Question: I am using SAP .NET Connector 3.0 and trying to login on using a separate thread so I can have the UI displaying a kind of login animation.
I am using Async and Await to start the login but the UI hangs for about 10 seconds during login.
Here is the code, its rough because I am quickly drafting a program.
'''
async void MainWindow_Loaded(object sender, RoutedEventArgs e)
{
Busy.Visibility = System.Windows.Visibility.Visible; // Shows progress animation
if (await SAPLogin()) // Waits for login to finish, will always be true at the moment
{
await GetData(); // does things with sap
Busy.Visibility = System.Windows.Visibility.Collapsed; // Hides progress animation
}
}
private Task<bool> SAPLogin()
{
bool LoggedIn = true;
return Task.Run(() =>
{
Backend = new BackendConfig();
RfcDestinationManager.RegisterDestinationConfiguration(Backend);
SapRfcDestination = RfcDestinationManager.GetDestination(MyServer); // MyServer is just a string containing sever name
SapRap = SapRfcDestination.Repository;
BapiMD04 = SapRap.CreateFunction("MD_STOCK_REQUIREMENTS_LIST_API");
BapiMD04.SetValue("WERKS", "140");
return LoggedIn;
});
}
'''
I can only imagine that something in the Task is using the UI?
EDIT 1:
Sorry forgot to explain what 'GetData()' does.
'GetData()' runs various reports in SAP (lots of code). Visually, I know when its there because my little login animation will change from "Logging In" to "Grabbing Data".
When I see the UI hang I see it is during the "Logging In" phase. The login animation has a simple circle spinning. This stops part way through the login and then continues after about 5 seconds.
EDIT 2:
The hanging seems to occour at this line here
'''
SapRfcDestination = RfcDestinationManager.GetDestination(MyServer);
'''
EDIT 3:
Added a Photo of the threads when pausing application at the point where I see the UI hang.
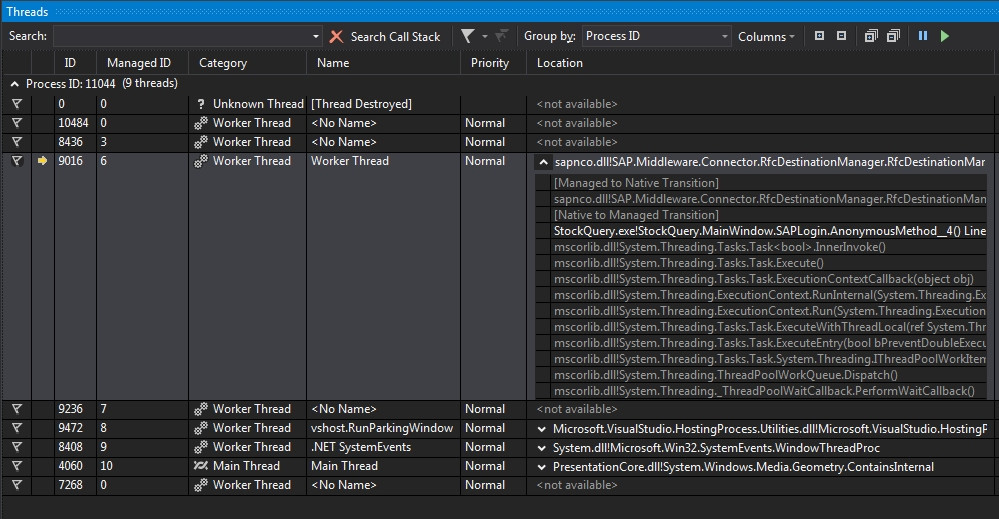
Answer: Presumably, nothing inside 'GetData' or the 'Task.Run' lambda inside 'SAPLogin' is trying to callback the UI thread with 'Dispatcher.Invoke', 'Dispatcher.BeginInvoke' or 'Dispatcher.InvokeAsync'. Check for such possibility first.
Then, try changing your code like below. Note how 'Task.Factory.StartNew' with 'TaskCreationOptions.LongRunning' is used instead of 'Task.Run' and how 'GetData' is offloaded (despite it's already 'async', so mind '.Unwrap()' here). If that helps, try each change independently, to see which one particularly helped, or whether it was a combination of both.
'''
async void MainWindow_Loaded(object sender, RoutedEventArgs e)
{
Busy.Visibility = System.Windows.Visibility.Visible; // Shows progress animation
if (await SAPLogin()) // Waits for login to finish, will always be true at the moment
{
//await GetData(); // does things with sap
await Task.Factory.StartNew(() => GetData(),
CancellationToken.None,
TaskCreationOptions.LongRunning,
TaskScheduler.Default).Unwrap();
Busy.Visibility = System.Windows.Visibility.Collapsed; // Hides progress animation
}
}
private Task<bool> SAPLogin()
{
bool LoggedIn = true;
return Task.Factory.StartNew(() =>
{
Backend = new BackendConfig();
RfcDestinationManager.RegisterDestinationConfiguration(Backend);
SapRfcDestination = RfcDestinationManager.GetDestination(MyServer); // MyServer is just a string containing sever name
SapRap = SapRfcDestination.Repository;
BapiMD04 = SapRap.CreateFunction("MD_STOCK_REQUIREMENTS_LIST_API");
BapiMD04.SetValue("WERKS", "140");
return LoggedIn;
},
CancellationToken.None,
TaskCreationOptions.LongRunning,
TaskScheduler.Default);
}
'''